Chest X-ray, PA view. Patient: 16 years old, sex F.
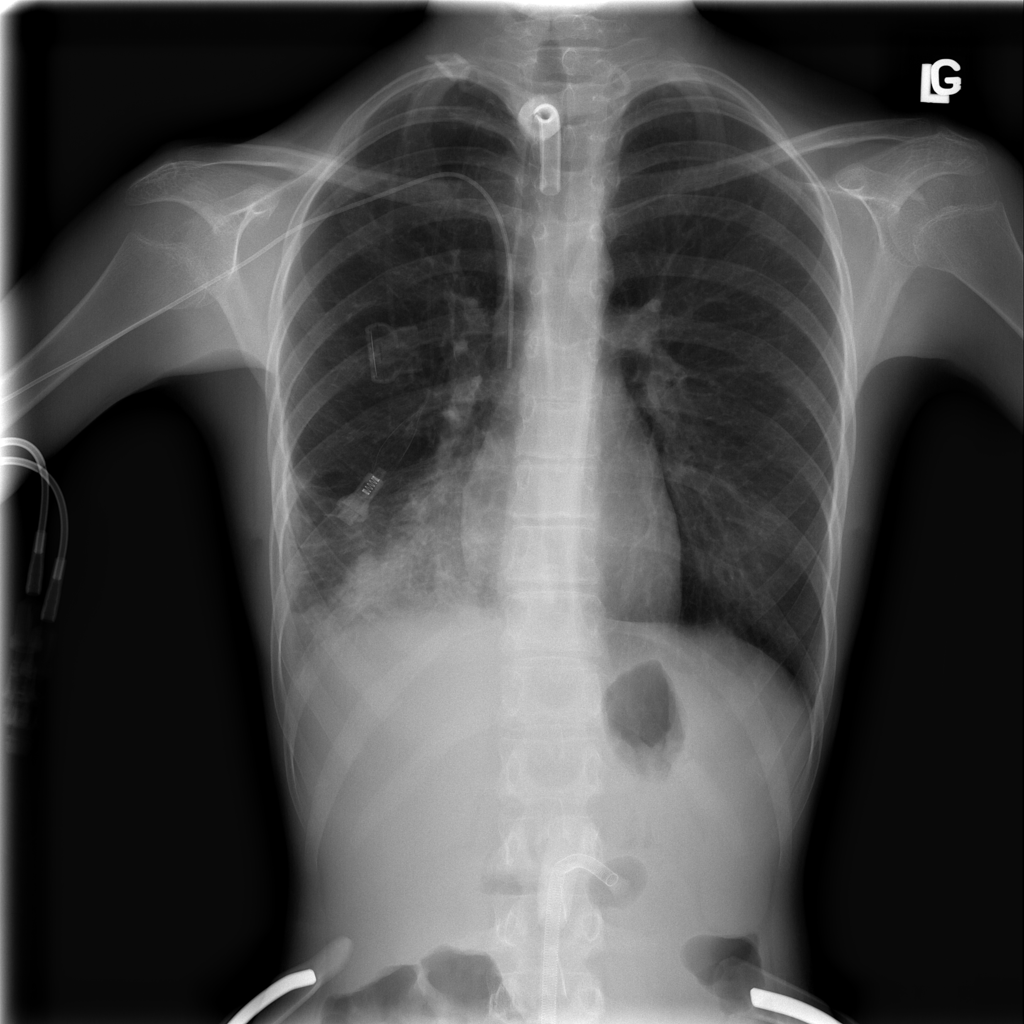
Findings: Effusion, Infiltration